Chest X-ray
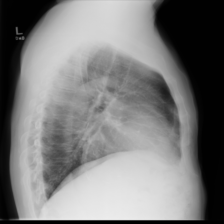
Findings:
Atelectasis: negative
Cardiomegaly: negative
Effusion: negative
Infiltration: negative
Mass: negative
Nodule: negative
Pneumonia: negative
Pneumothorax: negative
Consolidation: negative
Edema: negative
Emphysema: negative
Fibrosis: negative
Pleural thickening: negative
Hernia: negative